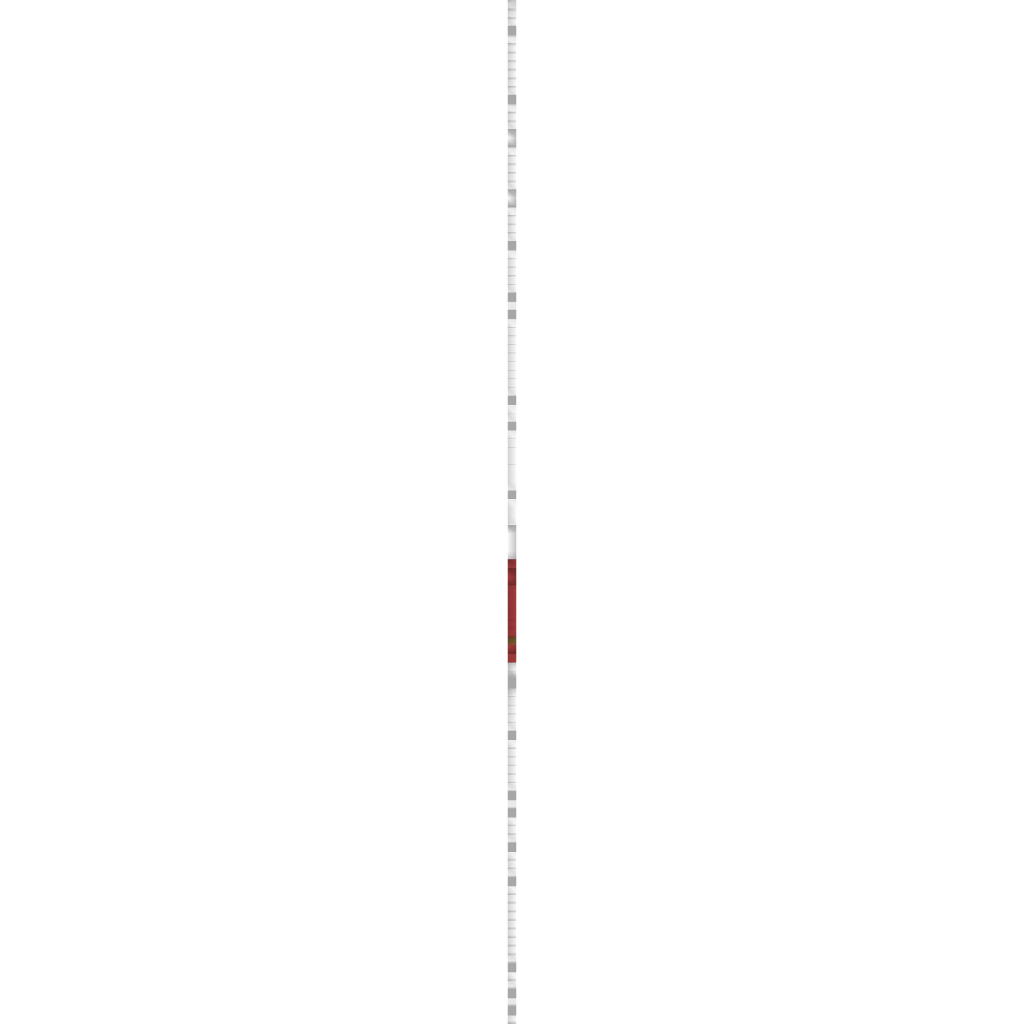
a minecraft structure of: Tap-Tap The Red Nose bad low quality